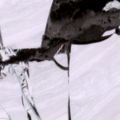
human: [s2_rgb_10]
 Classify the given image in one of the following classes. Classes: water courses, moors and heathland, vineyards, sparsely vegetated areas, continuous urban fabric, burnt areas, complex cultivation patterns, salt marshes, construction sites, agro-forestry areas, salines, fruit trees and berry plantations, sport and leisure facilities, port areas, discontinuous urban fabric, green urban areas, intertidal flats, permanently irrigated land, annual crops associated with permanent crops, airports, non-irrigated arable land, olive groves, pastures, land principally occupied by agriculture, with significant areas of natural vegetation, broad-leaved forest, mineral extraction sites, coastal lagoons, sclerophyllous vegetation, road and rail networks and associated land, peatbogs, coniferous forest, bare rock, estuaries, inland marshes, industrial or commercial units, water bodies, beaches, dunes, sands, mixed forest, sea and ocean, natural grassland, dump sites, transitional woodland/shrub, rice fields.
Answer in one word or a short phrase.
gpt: sea and ocean